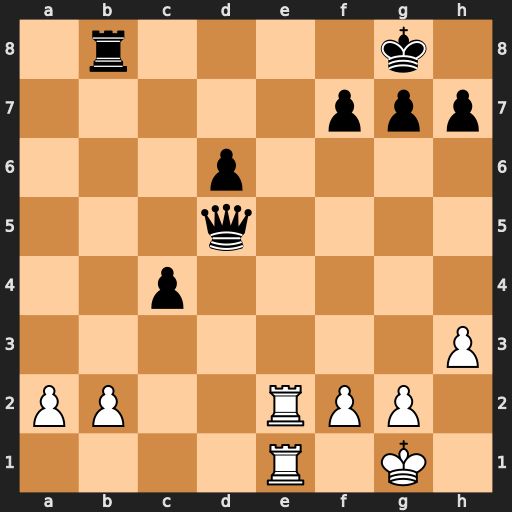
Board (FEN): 1r4k1/5ppp/3p4/3q4/2p5/7P/PP2RPP1/4R1K1
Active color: w
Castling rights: -
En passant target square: -
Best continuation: Re8+ Rxe8 Rxe8#